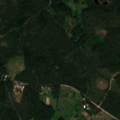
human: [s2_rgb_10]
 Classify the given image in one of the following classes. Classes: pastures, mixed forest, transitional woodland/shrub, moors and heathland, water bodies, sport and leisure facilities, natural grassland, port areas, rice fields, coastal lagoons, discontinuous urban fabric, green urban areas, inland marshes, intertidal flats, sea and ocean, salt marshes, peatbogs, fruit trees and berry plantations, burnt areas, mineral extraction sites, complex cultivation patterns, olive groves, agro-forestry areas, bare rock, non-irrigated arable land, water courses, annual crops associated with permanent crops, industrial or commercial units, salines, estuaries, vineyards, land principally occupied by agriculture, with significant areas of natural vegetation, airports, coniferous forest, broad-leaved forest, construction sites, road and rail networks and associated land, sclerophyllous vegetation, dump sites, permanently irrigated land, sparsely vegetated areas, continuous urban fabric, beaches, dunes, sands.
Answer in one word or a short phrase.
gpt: coniferous forest, mixed forest